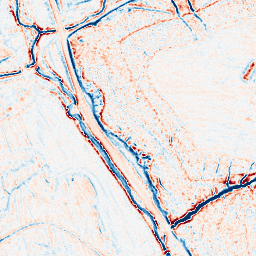
Category: edge_preserving
Decomposition family: bilateral
Decomposition parameters: d: 9
sigma_color: 100
sigma_space: 150
Upsampling method: cubic_catmull_rom
Upsampling parameters: scale: 4
Upsampling scale: 4